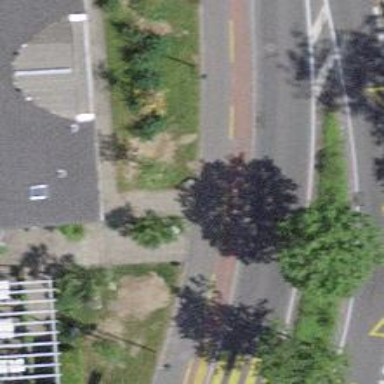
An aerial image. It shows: Path with asphalt surface for both footway and cycleway.